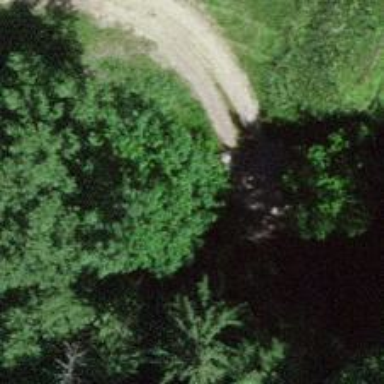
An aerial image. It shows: Culvert tunnel.